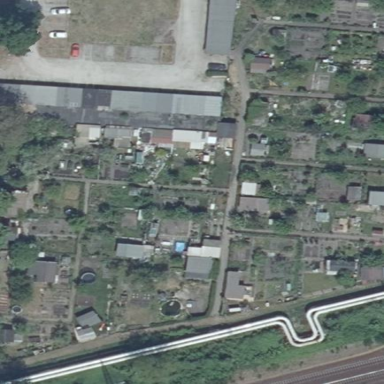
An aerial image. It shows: Area designated for allotments.